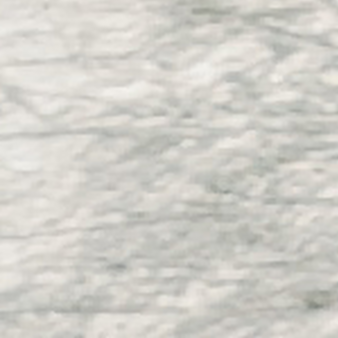
Label: other